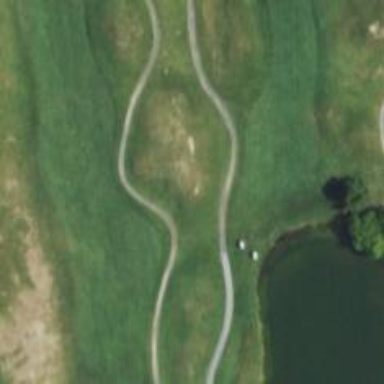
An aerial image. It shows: Golf fairway surrounded by grass.